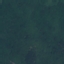
Label: Forest